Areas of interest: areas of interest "Jide Castle Baya Dajing Kindergarten"
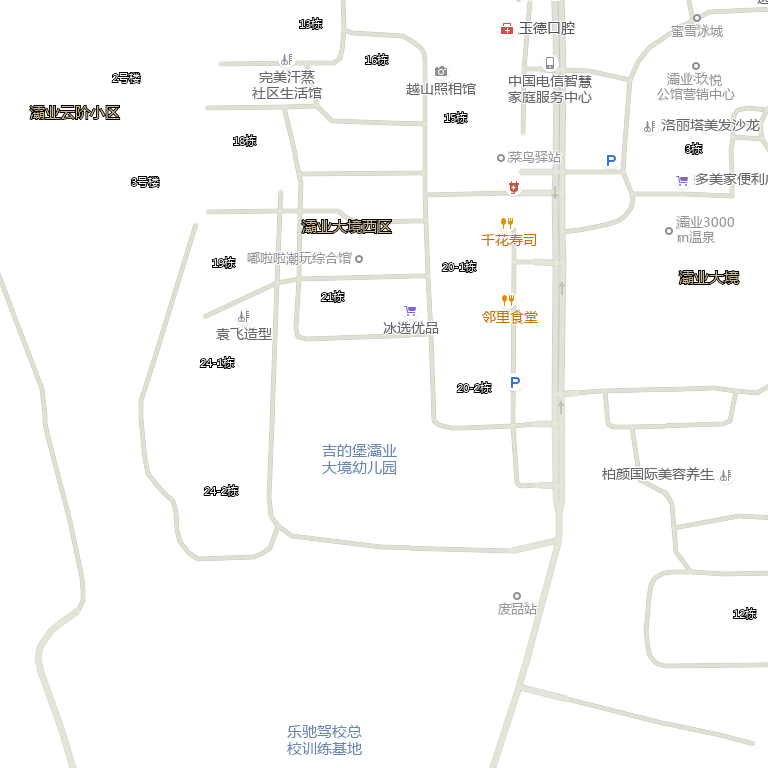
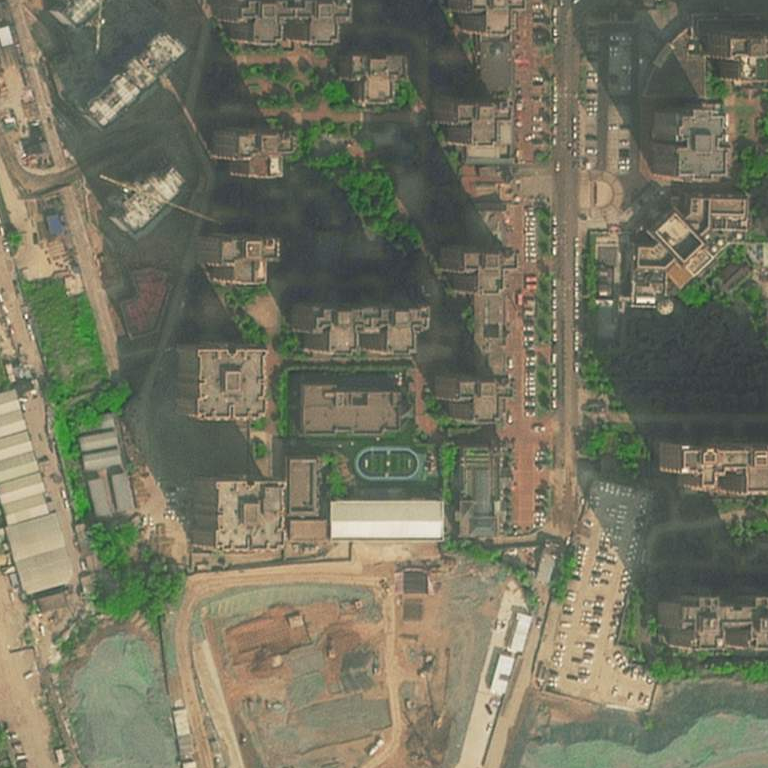